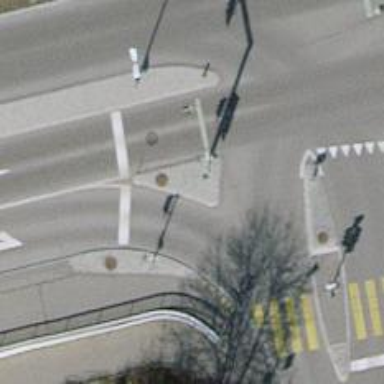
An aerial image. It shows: Road with traffic signals.